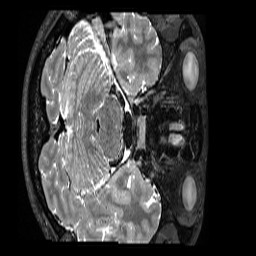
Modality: T2w
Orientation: axial
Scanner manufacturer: siemens
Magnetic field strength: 3 T
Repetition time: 3.2 s
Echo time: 0.563 s